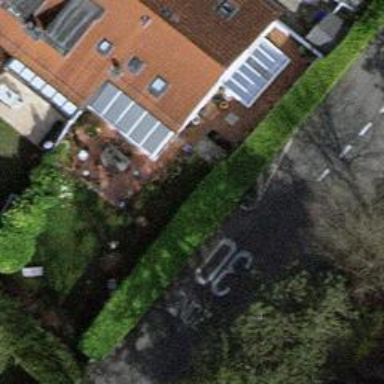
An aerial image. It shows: Garden enclosed by fence.